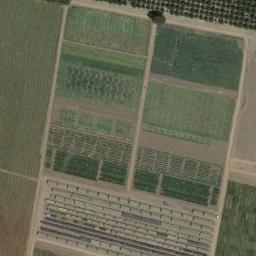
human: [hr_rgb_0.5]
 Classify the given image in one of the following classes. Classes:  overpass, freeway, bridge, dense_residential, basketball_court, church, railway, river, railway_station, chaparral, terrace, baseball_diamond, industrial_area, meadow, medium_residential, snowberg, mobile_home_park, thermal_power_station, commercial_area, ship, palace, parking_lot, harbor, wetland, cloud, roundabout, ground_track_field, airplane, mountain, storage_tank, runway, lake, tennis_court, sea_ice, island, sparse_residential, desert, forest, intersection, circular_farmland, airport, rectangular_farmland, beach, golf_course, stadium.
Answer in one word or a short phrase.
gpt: rectangular_farmland